Question: I created <URL> and I'm not sure why. Perhaps this behavior occurs because it automatically tabs into the Username field, thus zooming out? I attached a screenshot:

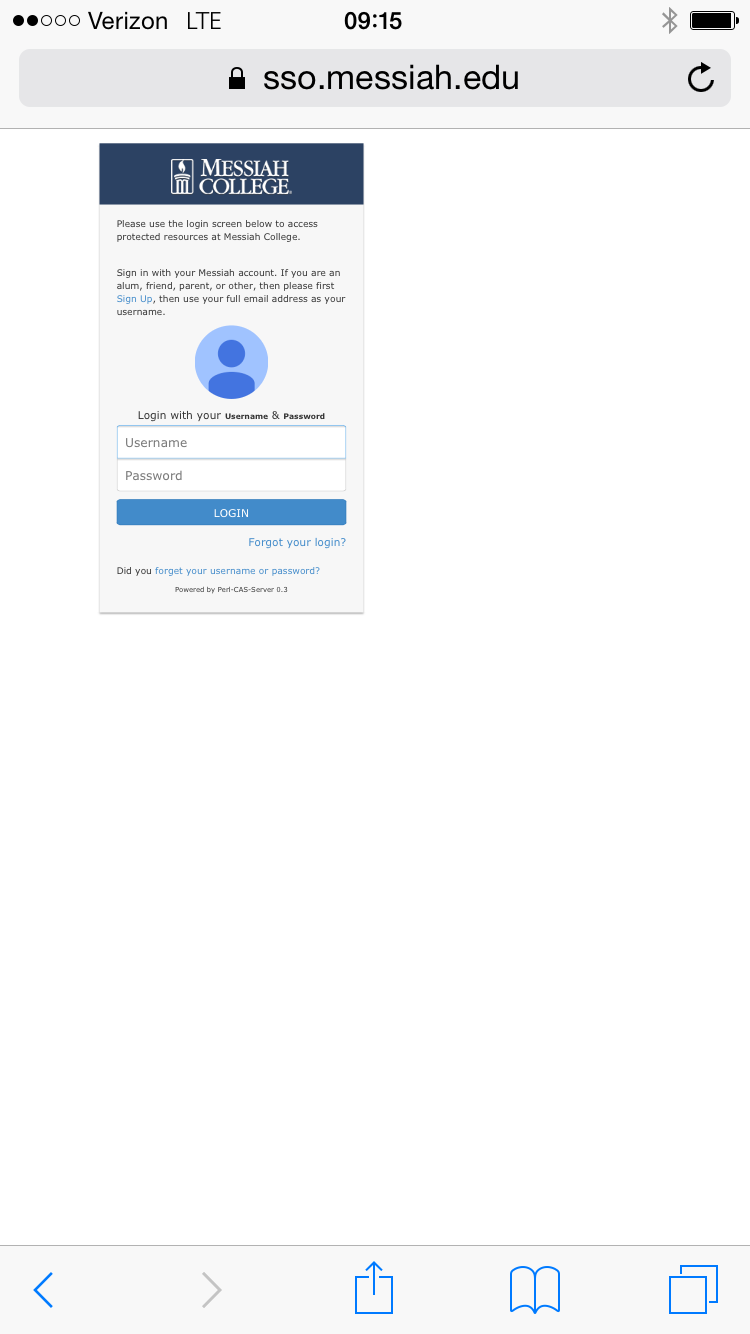
Answer: Its because the width is set to 50% because of the class col-sm-6.
Please add col-xs-12 to the div to the make its width 100%
Please refer to <URL>